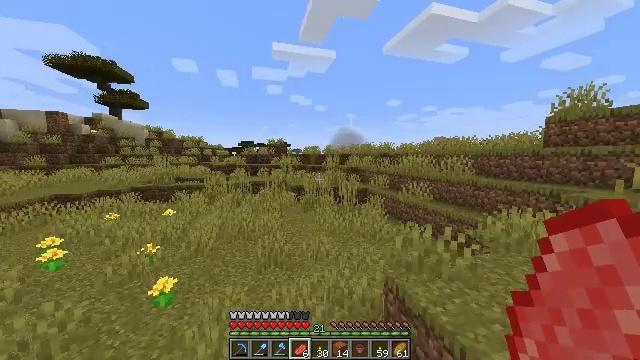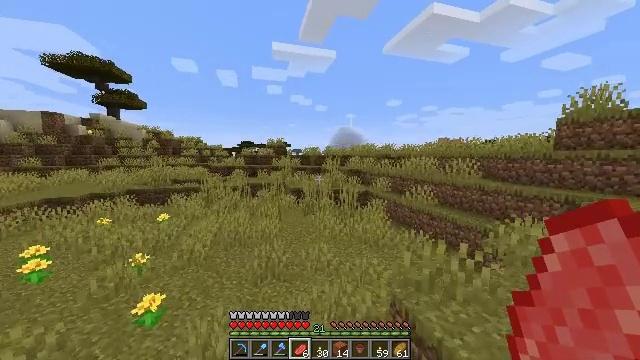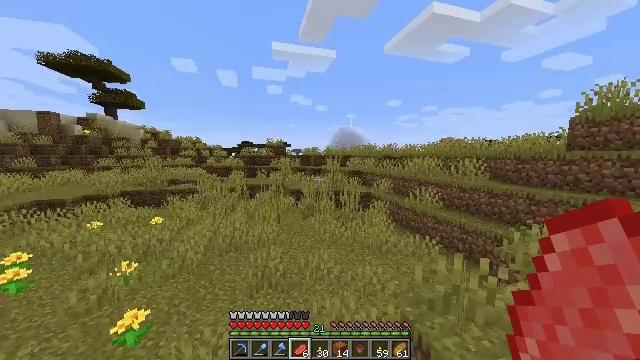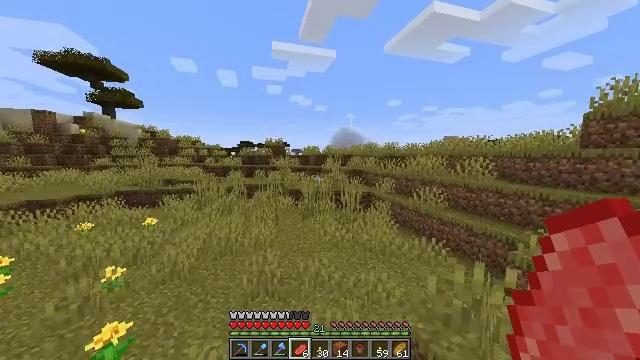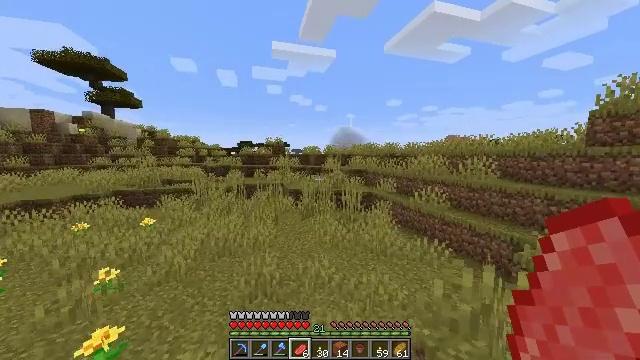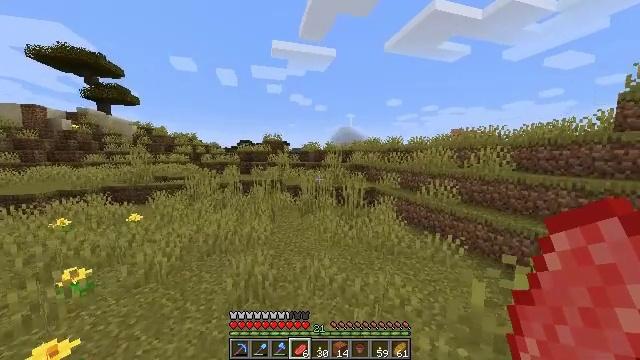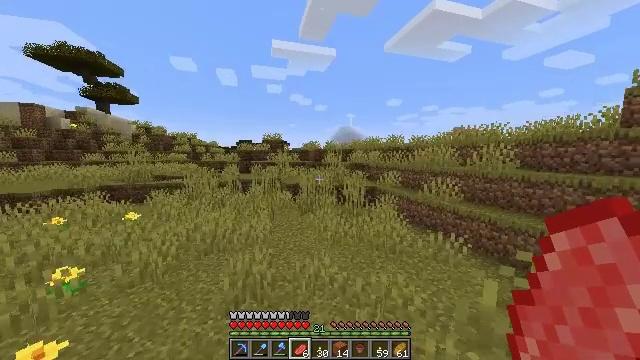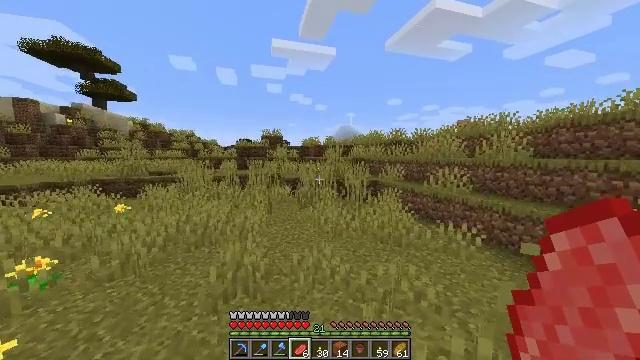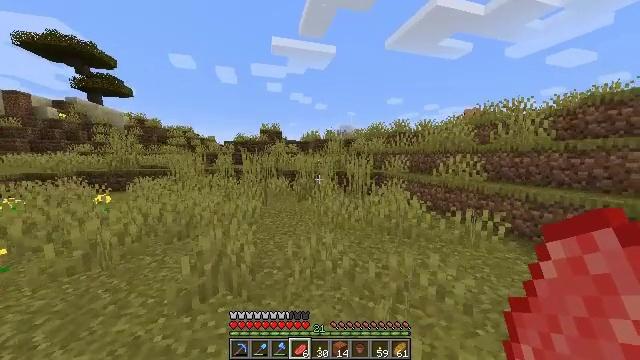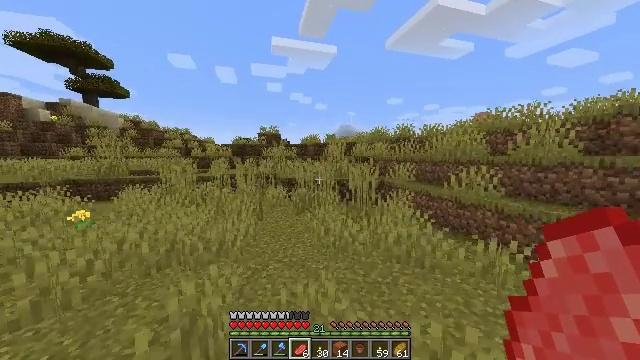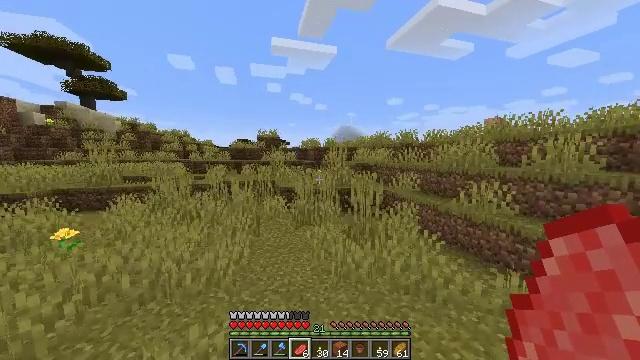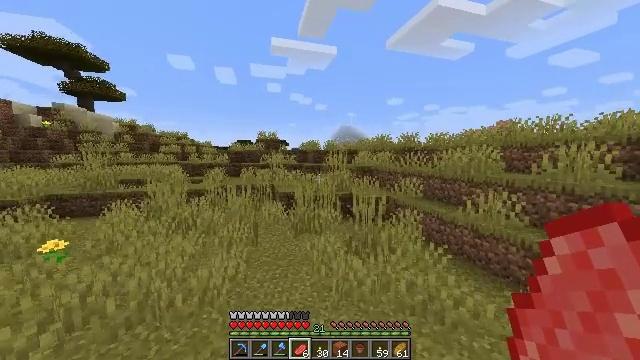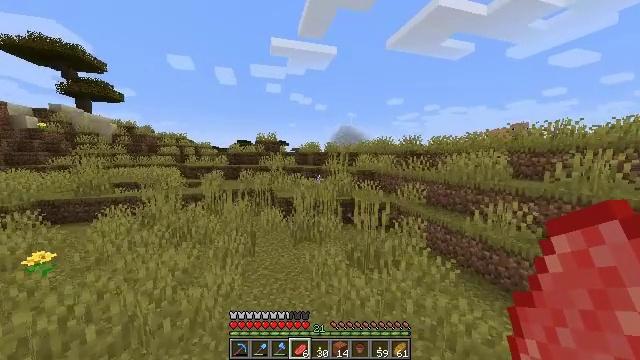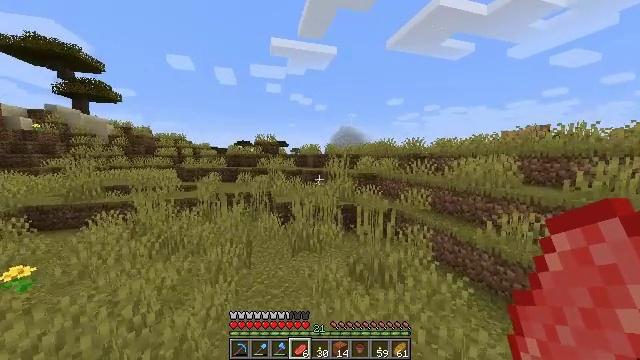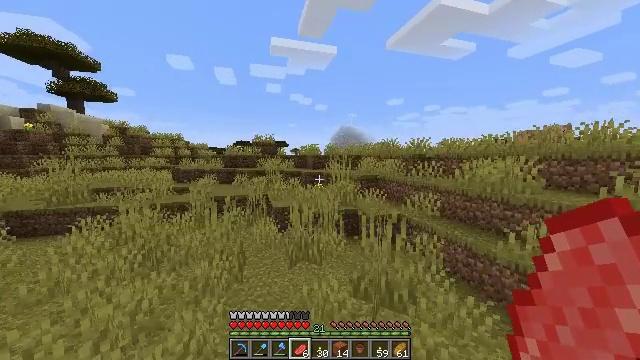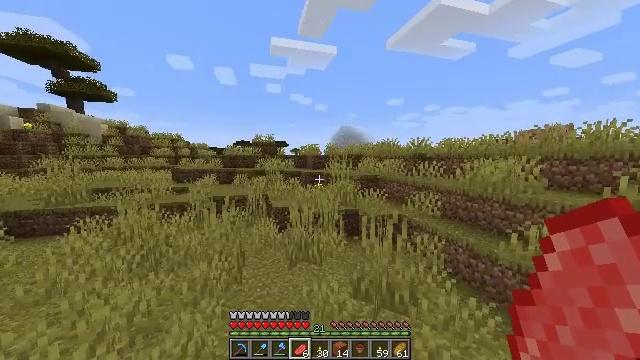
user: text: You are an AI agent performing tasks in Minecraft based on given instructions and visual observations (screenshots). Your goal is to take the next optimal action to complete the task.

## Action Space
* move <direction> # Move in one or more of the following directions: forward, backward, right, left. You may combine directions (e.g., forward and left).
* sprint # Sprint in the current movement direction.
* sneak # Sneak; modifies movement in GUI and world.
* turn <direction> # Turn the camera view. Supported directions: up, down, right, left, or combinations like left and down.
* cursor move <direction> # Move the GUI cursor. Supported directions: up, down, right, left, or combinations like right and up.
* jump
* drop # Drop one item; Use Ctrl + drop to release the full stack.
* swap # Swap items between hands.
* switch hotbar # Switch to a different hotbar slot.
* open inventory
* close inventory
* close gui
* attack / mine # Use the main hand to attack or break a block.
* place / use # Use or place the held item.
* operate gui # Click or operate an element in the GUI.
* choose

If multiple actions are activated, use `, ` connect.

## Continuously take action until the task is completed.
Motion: motion action
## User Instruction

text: Attack the acacia fence to break it.
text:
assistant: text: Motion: move forward, sprint, jump
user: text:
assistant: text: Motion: move forward, sprint, jump
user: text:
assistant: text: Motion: move forward, sprint, jump
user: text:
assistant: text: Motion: move forward, sprint, jump
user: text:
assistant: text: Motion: move forward, sprint, jump
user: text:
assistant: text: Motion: move forward, sprint, jump
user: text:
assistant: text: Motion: move forward, sprint, jump
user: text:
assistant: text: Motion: move forward, sprint, jump
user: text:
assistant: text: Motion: move forward, sprint, jump
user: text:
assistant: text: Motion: move forward, sprint, jump
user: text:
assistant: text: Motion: move forward, sprint, jump
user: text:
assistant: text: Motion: move forward, sprint, jump
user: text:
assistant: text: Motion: move forward, sprint, jump
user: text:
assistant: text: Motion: move forward, sprint, jump
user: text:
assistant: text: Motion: move forward, sprint, jump
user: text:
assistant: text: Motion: move forward, sprint, jump
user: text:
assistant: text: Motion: move forward, sprint, jump
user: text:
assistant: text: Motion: move forward, sprint, jump
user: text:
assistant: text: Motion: move forward, sprint, jump
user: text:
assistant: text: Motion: move forward, sprint, jump
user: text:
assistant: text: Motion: move forward, sprint, jump
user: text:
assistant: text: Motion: move forward, sprint, jump
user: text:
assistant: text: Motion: move forward, sprint, jump
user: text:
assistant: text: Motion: move forward, sprint, jump
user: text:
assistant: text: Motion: move forward, sprint, jump
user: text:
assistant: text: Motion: move forward, sprint, jump
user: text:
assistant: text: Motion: move forward, sprint, jump
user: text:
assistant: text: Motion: move forward, sprint, jump
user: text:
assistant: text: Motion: move forward, sprint, jump
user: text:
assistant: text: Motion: move forward, sprint, jump